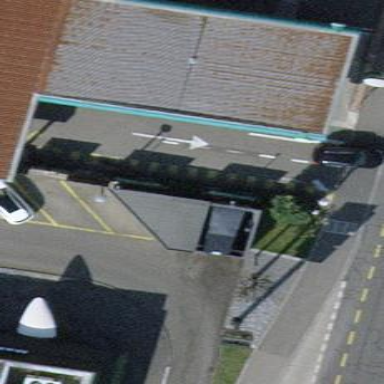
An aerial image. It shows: Building designated for providing fuel.